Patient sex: F
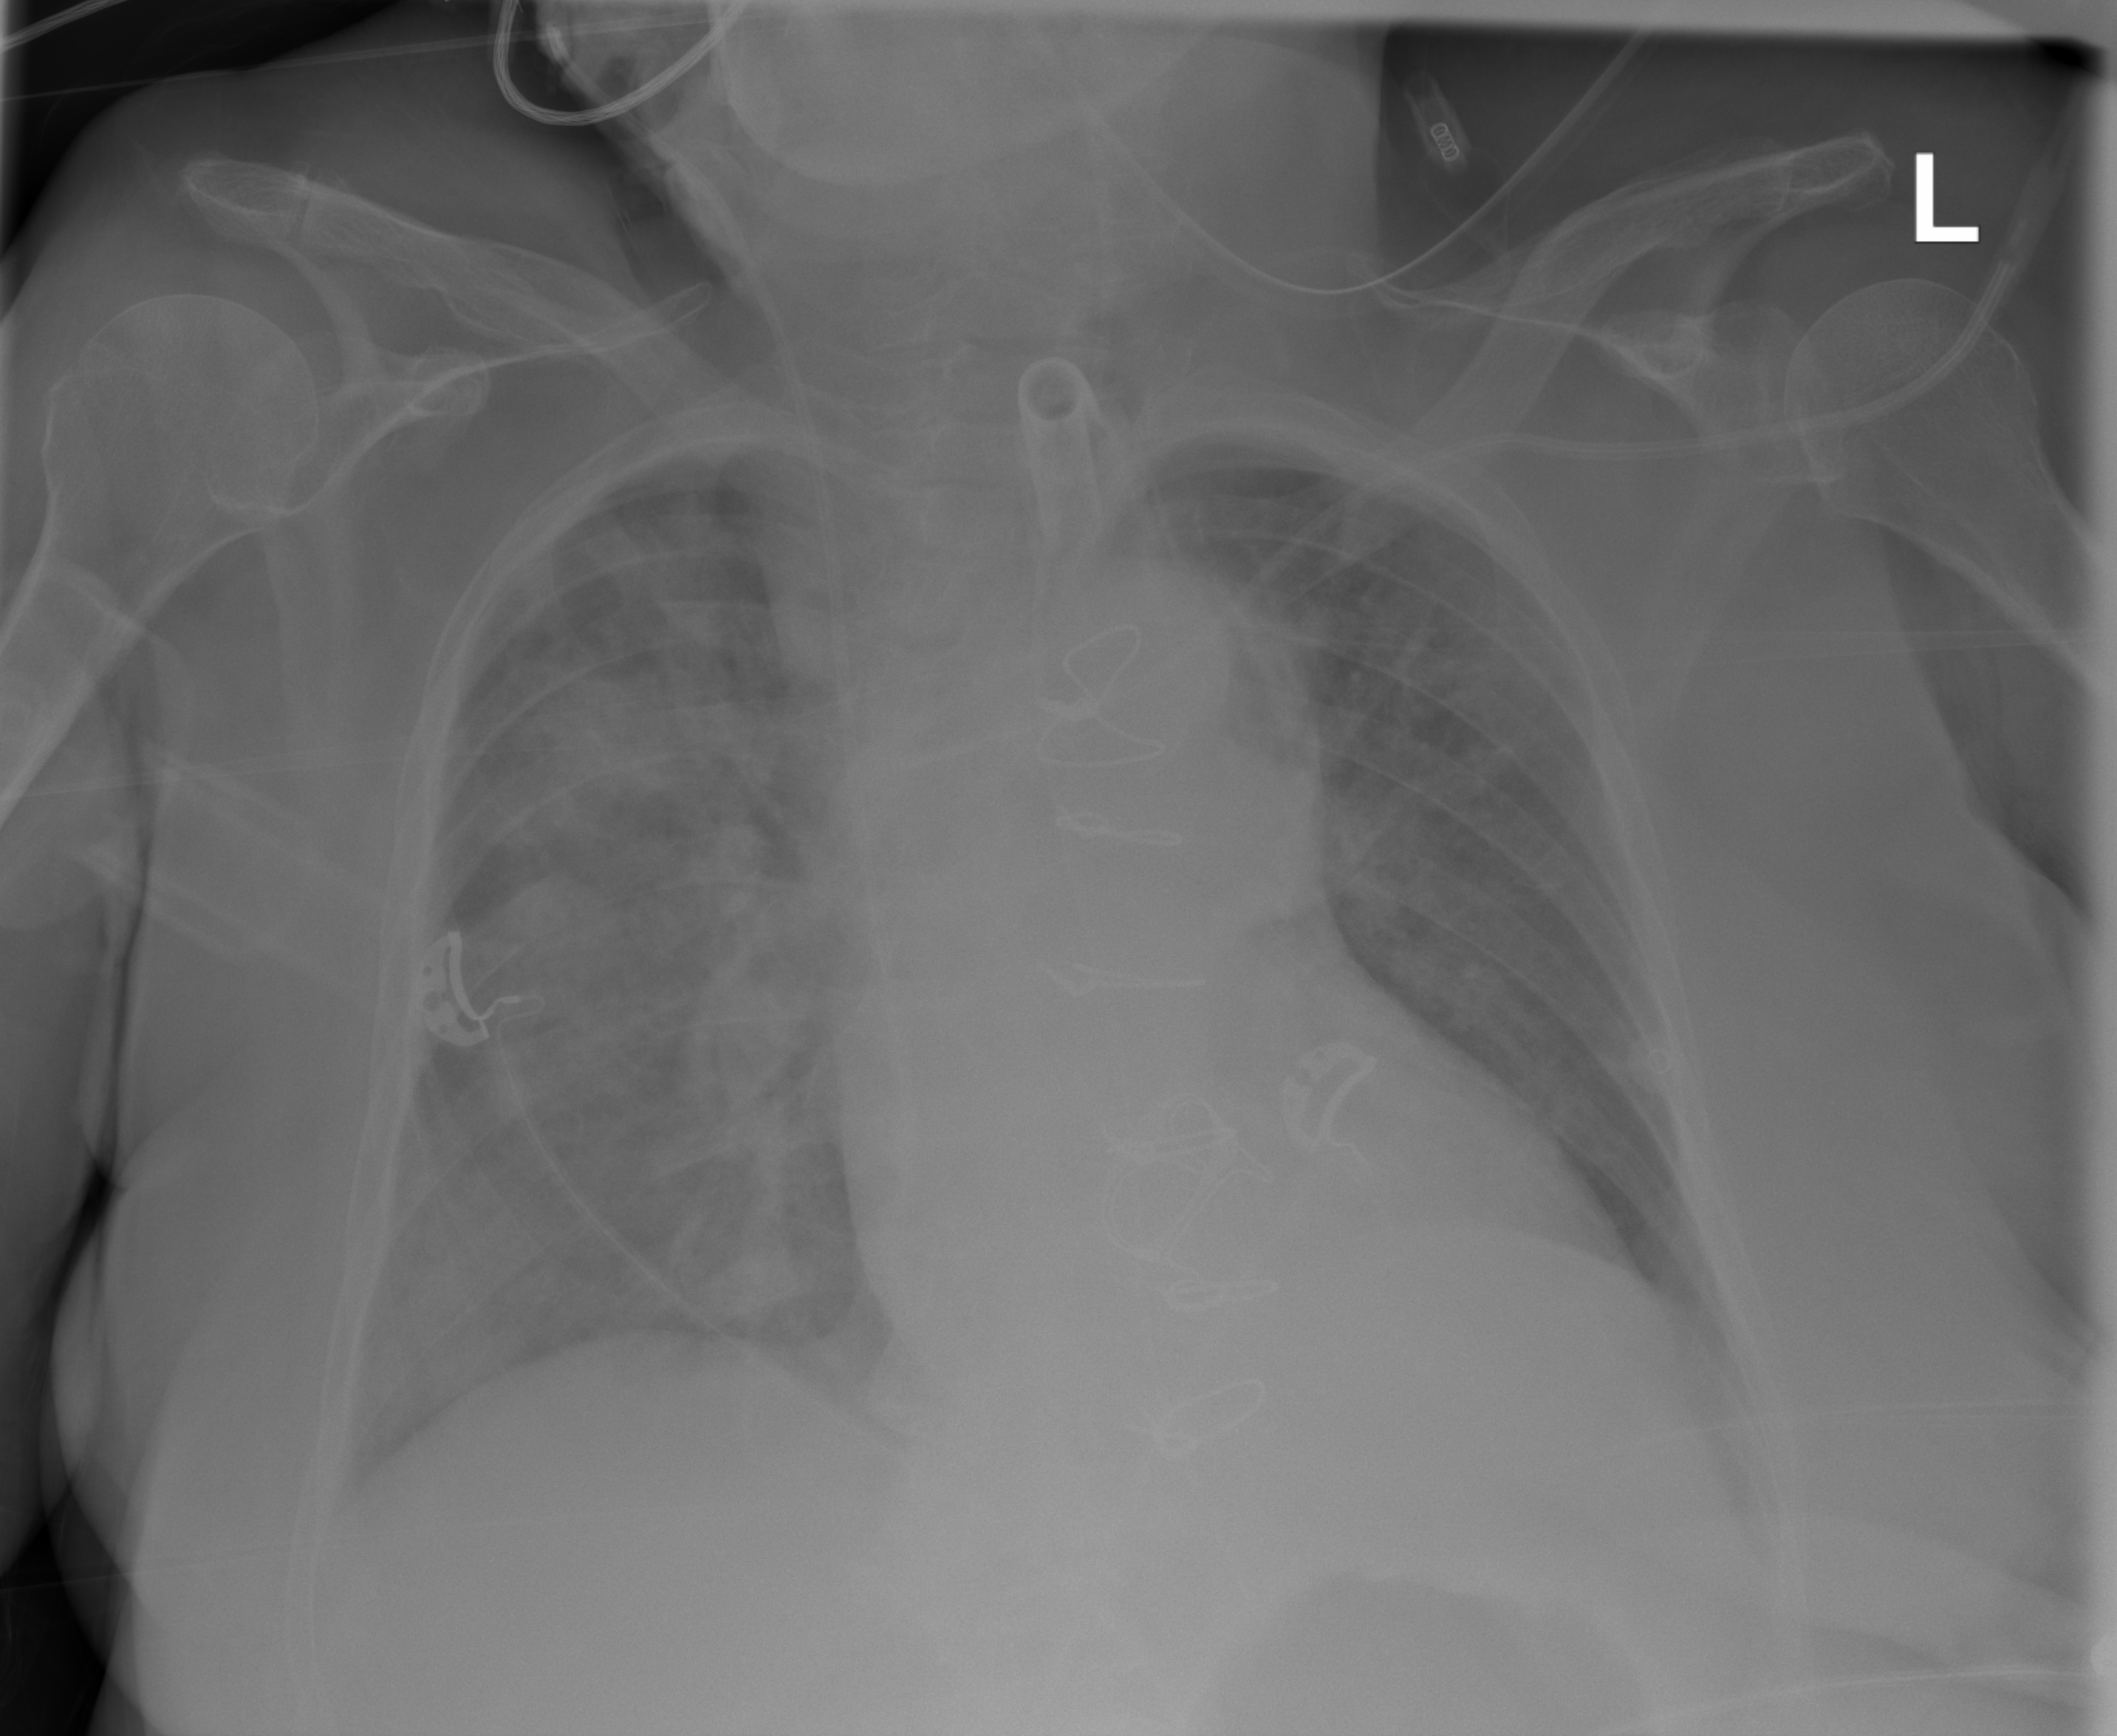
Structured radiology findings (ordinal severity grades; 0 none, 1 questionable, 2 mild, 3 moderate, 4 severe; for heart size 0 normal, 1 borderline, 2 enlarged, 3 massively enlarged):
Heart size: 2
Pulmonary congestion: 3
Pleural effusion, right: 1
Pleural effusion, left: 1
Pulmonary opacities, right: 2
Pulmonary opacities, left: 2
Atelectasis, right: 0
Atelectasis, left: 0